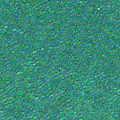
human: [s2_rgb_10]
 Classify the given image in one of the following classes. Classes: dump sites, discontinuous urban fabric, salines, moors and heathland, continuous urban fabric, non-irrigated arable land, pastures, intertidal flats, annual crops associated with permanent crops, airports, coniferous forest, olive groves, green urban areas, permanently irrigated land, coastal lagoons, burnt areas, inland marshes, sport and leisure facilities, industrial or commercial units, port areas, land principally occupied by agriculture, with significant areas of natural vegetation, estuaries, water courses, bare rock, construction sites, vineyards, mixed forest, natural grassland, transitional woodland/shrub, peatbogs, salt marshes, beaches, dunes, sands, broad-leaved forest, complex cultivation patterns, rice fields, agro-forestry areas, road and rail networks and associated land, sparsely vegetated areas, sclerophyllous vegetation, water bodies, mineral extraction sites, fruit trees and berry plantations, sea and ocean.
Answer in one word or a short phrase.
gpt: sea and ocean